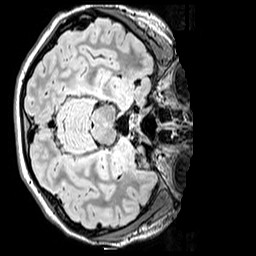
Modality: FLAIR
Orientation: axial
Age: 11
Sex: female
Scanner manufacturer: siemens
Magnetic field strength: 3 T
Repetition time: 5 s
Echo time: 0.388 s